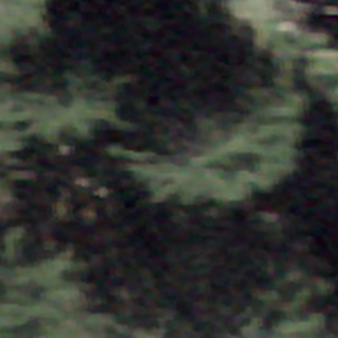
Label: other